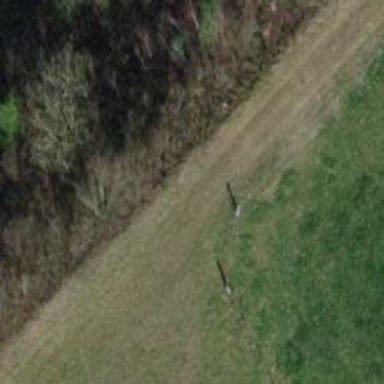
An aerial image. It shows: Track with grass surface. The track type is grade3.